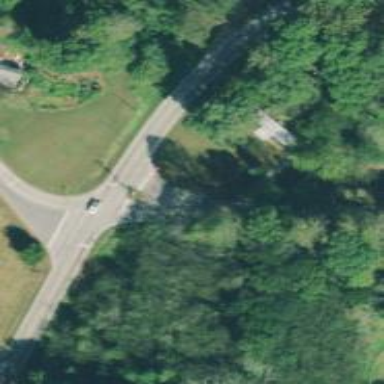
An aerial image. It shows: Road with stop sign.